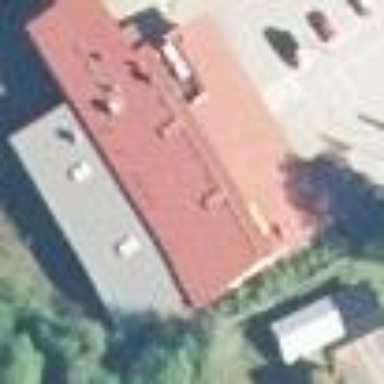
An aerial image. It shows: Retail building.